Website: apple
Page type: cart
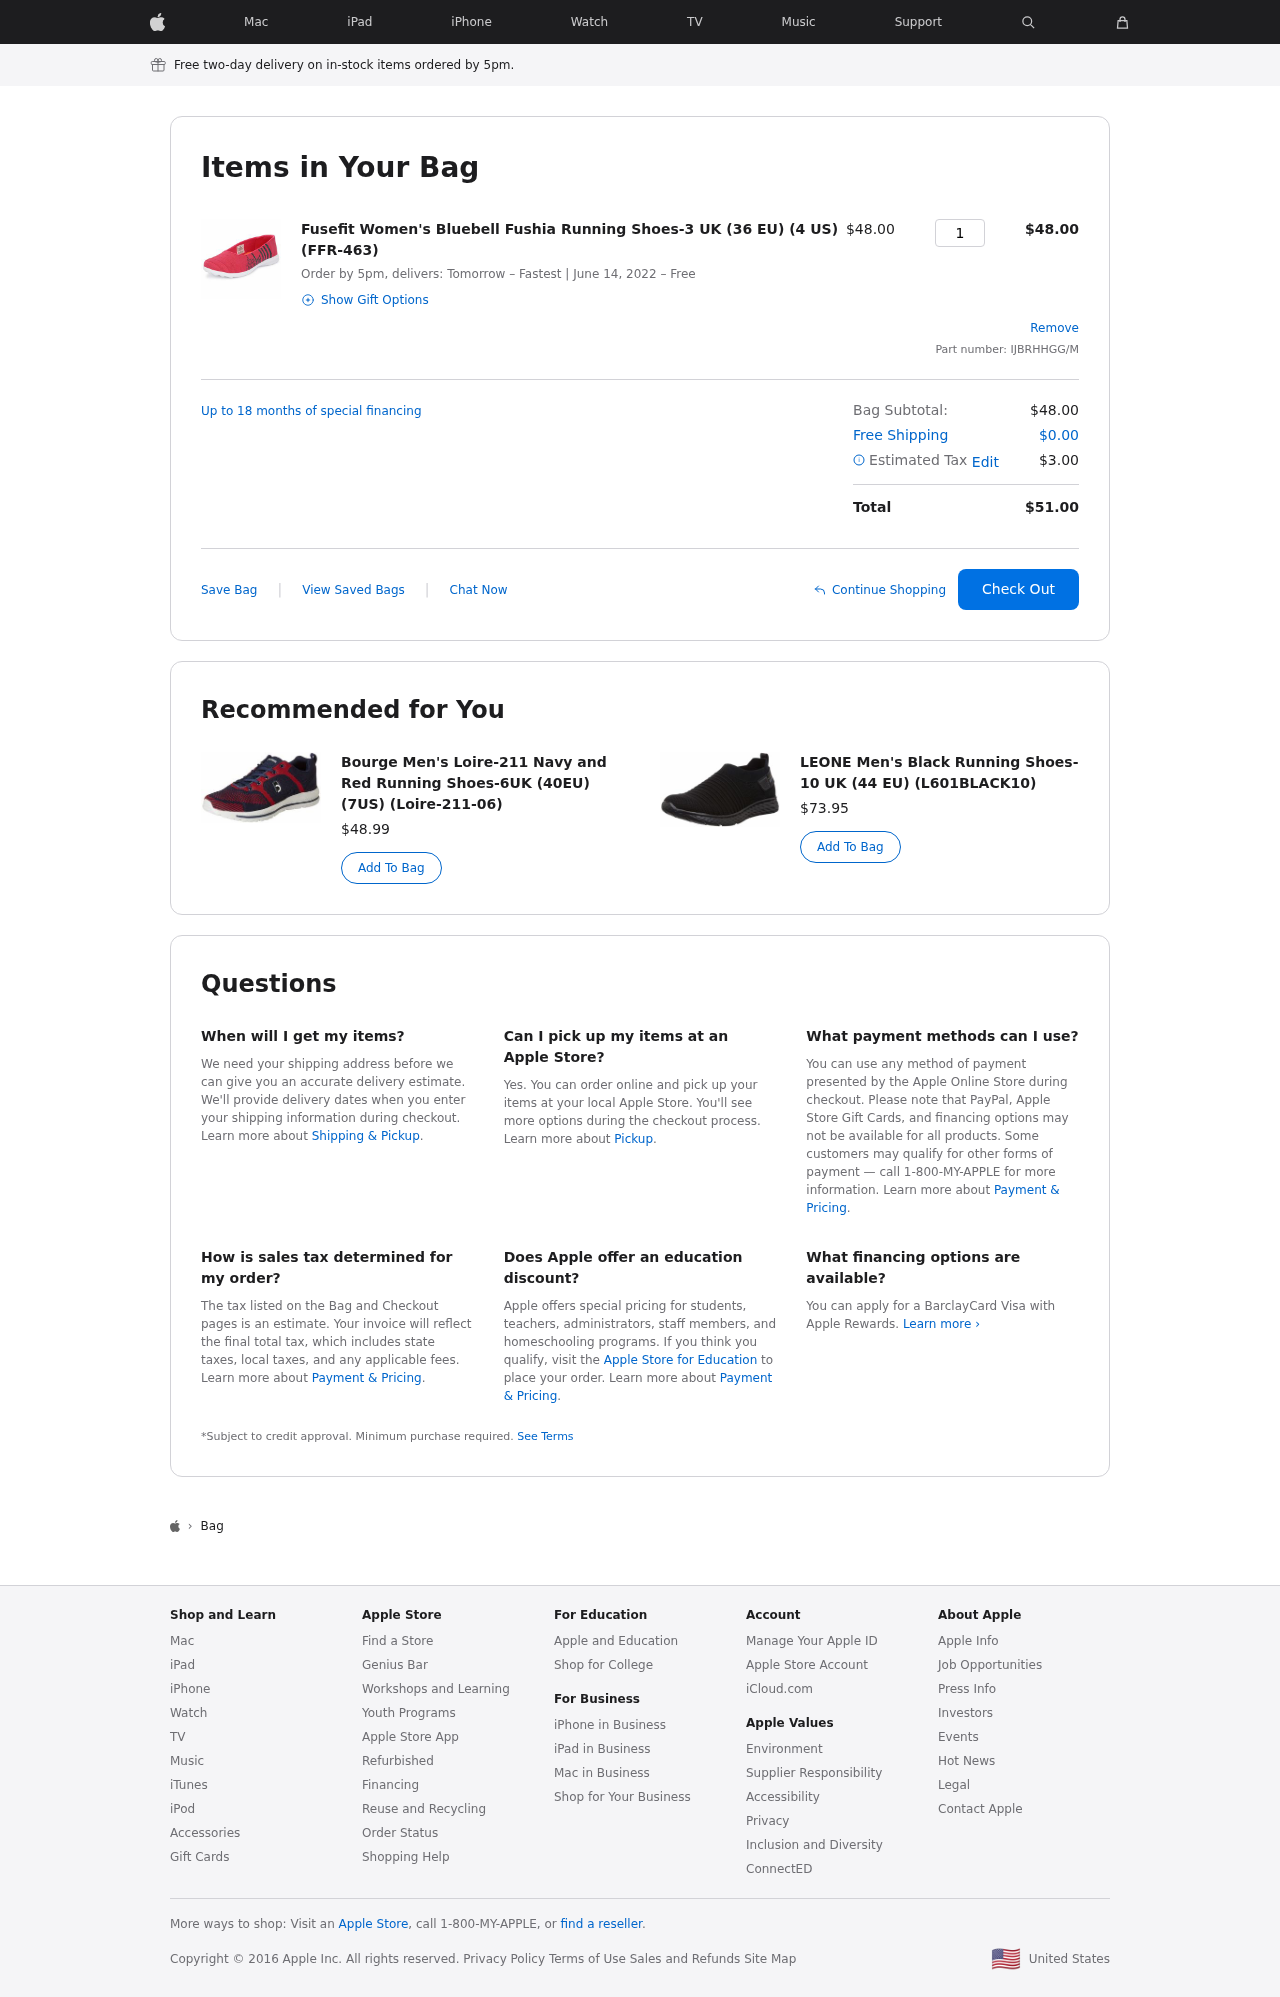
Product elements: key: PRODUCT1_NAME
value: Fusefit Women's Bluebell Fushia Running Shoes-3 UK (36 EU) (4 US) (FFR-463)
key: PRODUCT1_PRICE
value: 48
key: PRODUCT1_QUANTITY
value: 1
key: PRODUCT2_NAME
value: Bourge Men's Loire-211 Navy and Red Running Shoes-6UK (40EU) (7US) (Loire-211-06)
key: PRODUCT2_PRICE
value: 48.99
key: PRODUCT3_NAME
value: LEONE Men's Black Running Shoes-10 UK (44 EU) (L601BLACK10)
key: PRODUCT3_PRICE
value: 73.95
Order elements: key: ORDER_DELIVERY_DATE
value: June 14, 2022
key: ORDER_SUBTOTAL
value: $48.00
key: ORDER_ID
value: IJBRHHGG/M
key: ORDER_SHIPPING_COST
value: $0.00
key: ORDER_TAX
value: $3.00
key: ORDER_TOTAL
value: $51.00